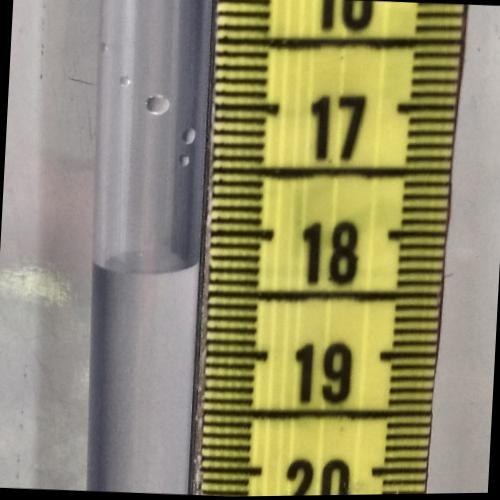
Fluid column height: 18.3 cm